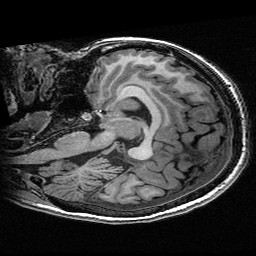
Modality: T1w
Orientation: sagittal
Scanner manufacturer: ge
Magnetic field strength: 3 T
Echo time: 0.00318 s